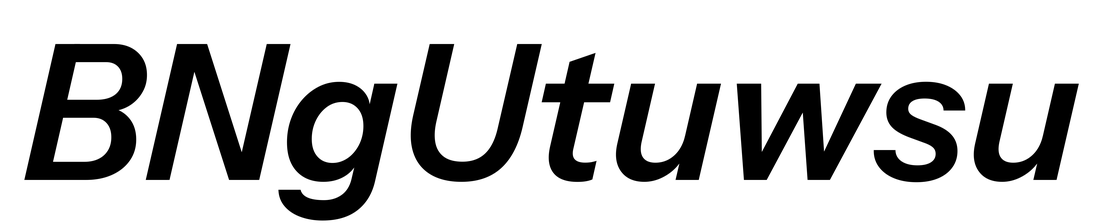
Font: InstrumentSans-Italic_SemiBold_Italic